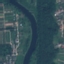
Label: River